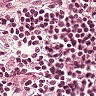
Metastatic tissue present: no